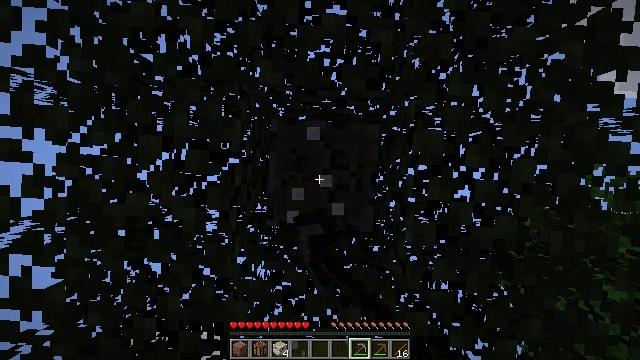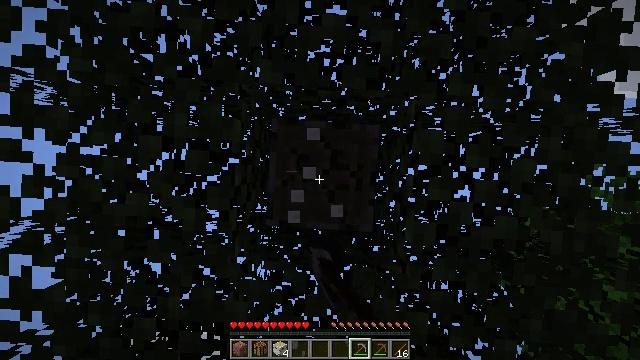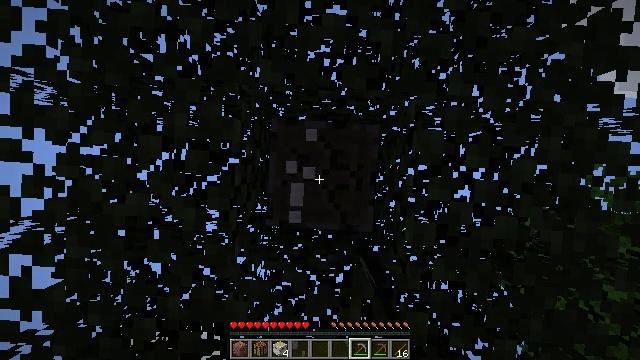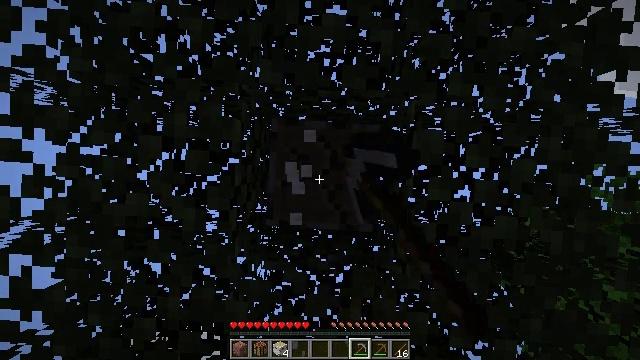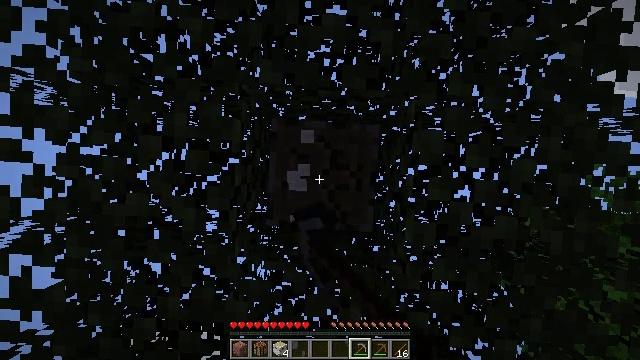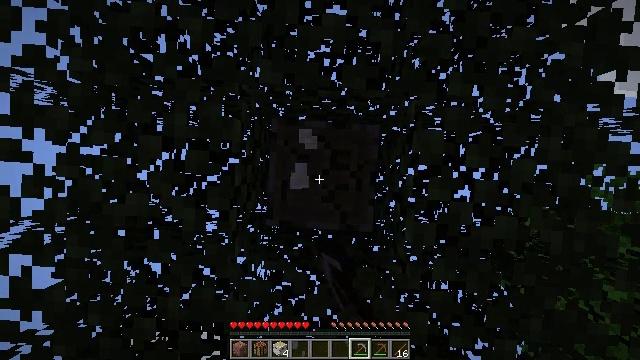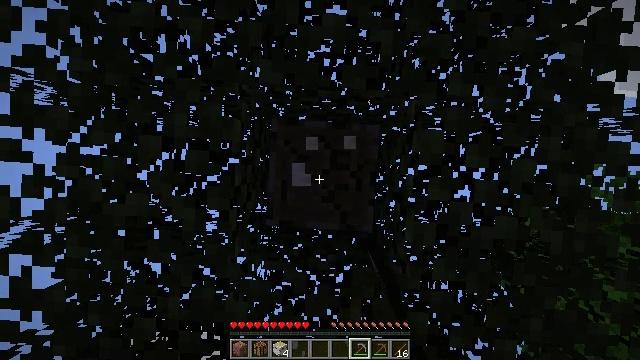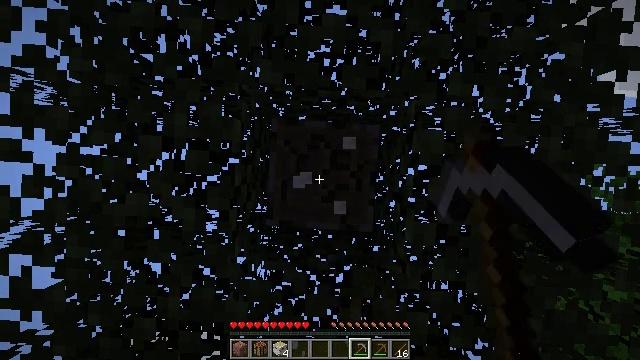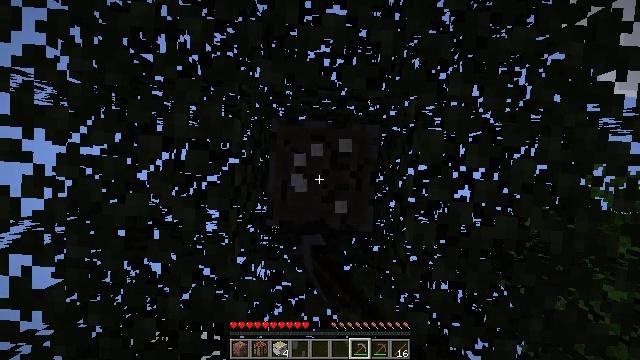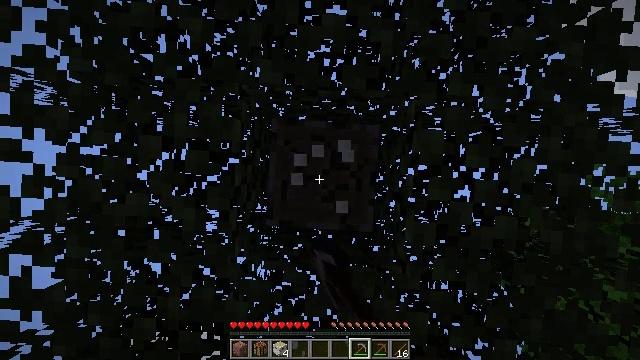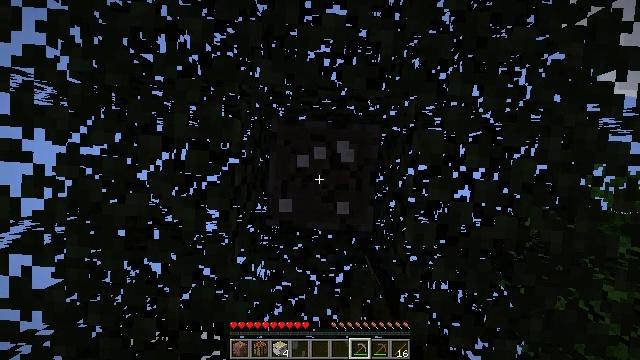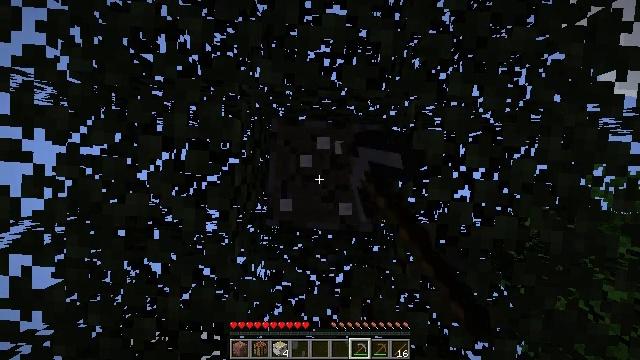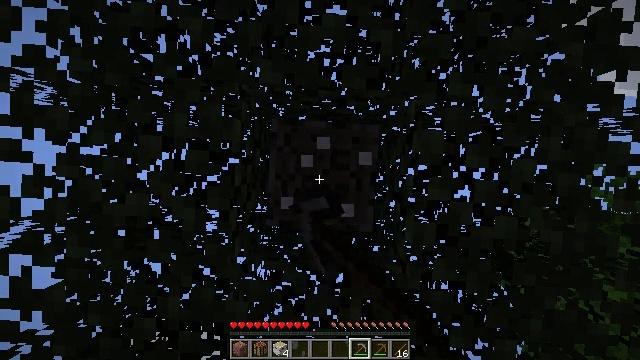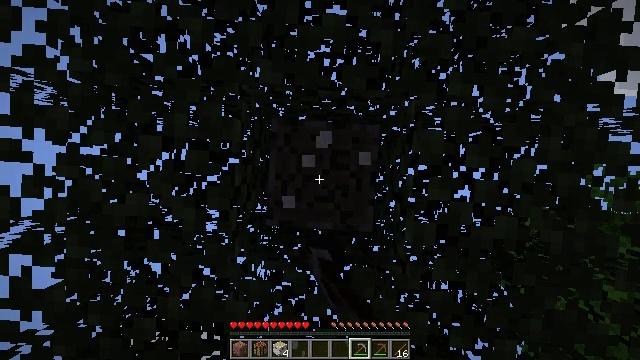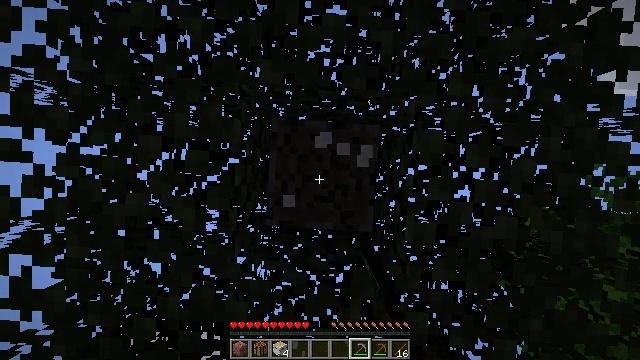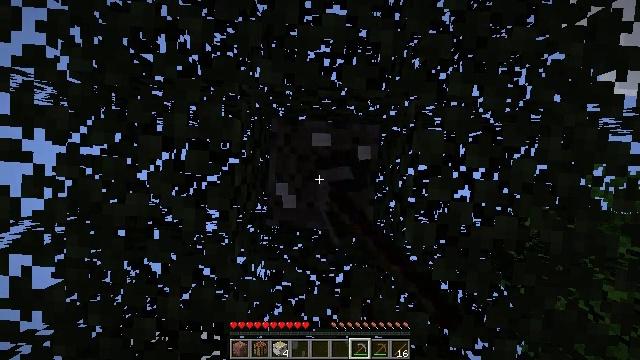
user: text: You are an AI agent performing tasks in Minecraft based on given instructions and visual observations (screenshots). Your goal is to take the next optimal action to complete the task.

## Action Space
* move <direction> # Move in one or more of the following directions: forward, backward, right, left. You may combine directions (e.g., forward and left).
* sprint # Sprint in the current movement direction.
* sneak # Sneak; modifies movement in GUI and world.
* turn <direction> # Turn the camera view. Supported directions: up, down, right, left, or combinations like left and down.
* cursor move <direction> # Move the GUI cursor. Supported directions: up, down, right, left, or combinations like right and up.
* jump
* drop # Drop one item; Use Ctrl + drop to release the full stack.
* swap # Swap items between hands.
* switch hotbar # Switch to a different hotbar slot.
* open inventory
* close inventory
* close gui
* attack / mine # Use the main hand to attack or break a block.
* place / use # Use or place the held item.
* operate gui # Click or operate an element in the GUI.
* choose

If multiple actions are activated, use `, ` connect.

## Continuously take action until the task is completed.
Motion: motion action
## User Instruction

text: Mine the birch log from the tree.
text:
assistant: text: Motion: attack / mine
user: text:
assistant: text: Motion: attack / mine
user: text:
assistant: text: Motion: attack / mine
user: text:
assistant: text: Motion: attack / mine
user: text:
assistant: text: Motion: attack / mine
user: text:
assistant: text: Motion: attack / mine
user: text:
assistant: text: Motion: attack / mine
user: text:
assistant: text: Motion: attack / mine
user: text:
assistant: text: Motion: attack / mine
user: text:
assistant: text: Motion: attack / mine
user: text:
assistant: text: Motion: attack / mine
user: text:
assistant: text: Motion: attack / mine
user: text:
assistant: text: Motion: attack / mine
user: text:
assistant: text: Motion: attack / mine
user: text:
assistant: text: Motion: attack / mine
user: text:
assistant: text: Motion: attack / mine
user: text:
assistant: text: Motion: attack / mine
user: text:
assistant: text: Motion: attack / mine
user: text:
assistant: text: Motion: attack / mine
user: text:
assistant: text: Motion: attack / mine
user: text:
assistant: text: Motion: attack / mine
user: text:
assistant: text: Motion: attack / mine
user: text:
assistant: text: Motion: attack / mine
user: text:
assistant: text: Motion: attack / mine
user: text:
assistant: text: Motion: attack / mine
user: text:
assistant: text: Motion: attack / mine
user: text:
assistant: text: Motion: attack / mine
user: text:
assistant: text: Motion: attack / mine
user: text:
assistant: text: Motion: attack / mine
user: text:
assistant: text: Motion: attack / mine